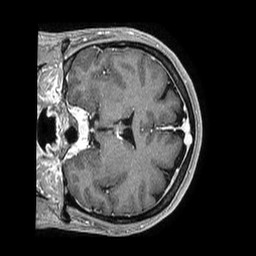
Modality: T1w
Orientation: coronal
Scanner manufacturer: philips
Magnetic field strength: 1.5 T
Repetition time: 0.007462 s
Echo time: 0.003388 s